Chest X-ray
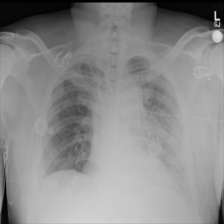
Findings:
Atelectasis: positive
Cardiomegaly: negative
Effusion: negative
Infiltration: negative
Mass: negative
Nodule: negative
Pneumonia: negative
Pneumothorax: negative
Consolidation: positive
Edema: negative
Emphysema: negative
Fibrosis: negative
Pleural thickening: negative
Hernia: negative